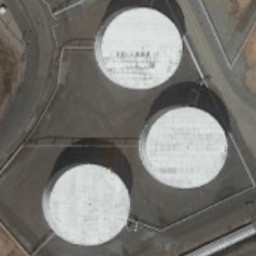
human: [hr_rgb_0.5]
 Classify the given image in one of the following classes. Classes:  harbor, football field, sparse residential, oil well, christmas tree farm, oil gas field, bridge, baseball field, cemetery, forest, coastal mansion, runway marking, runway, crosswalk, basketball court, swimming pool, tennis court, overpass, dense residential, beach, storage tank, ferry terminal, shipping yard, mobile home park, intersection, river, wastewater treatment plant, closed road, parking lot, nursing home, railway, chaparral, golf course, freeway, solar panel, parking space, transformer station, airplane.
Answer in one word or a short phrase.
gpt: storage tank